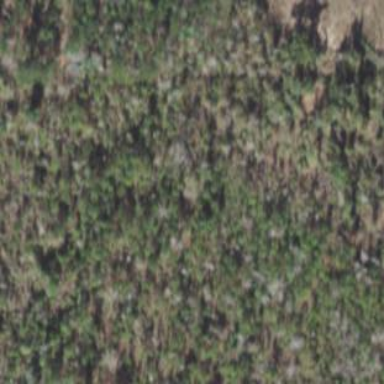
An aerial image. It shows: Mixed woodland area with various types of leaves.